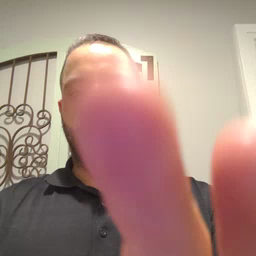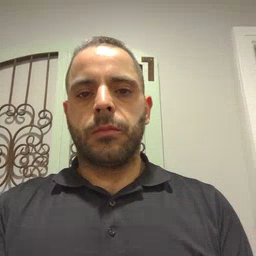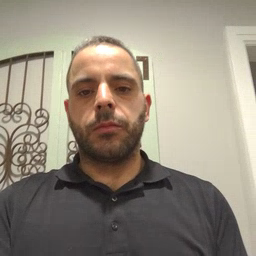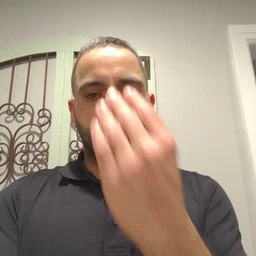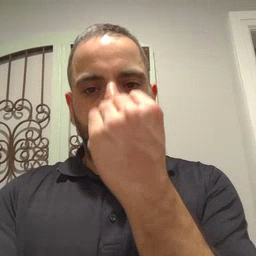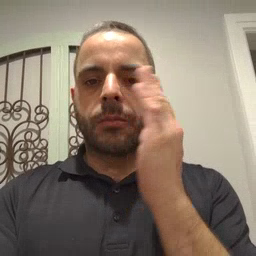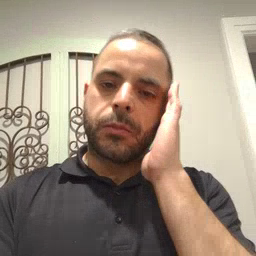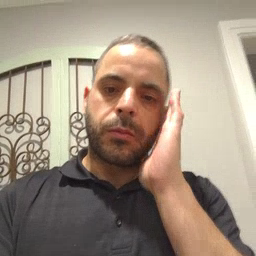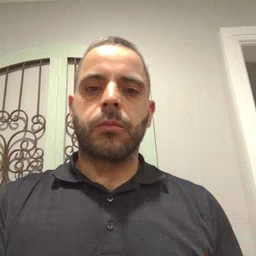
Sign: nap